Question: I am trying to make a simple login form with rounded corners. Below is a screenshot of the form:

There is a line segment at the bottom; it is transparent. Please show me how I can change my XAML to get rid of this line.
Here is my XAML:
'''
<Window x:Class="Login"
xmlns="http://schemas.microsoft.com/winfx/2006/xaml/presentation"
xmlns:x="http://schemas.microsoft.com/winfx/2006/xaml"
Title="Login" WindowStyle="None" AllowsTransparency="True" Background="Transparent" ResizeMode="NoResize" WindowStartupLocation="CenterScreen" mc:Ignorable="d" xmlns:d="http://schemas.microsoft.com/expression/blend/2008" xmlns:mc="http://schemas.openxmlformats.org/markup-compatibility/2006" d:DesignHeight="194" d:DesignWidth="358" SizeToContent="WidthAndHeight">
<Border BorderBrush="#9DE5F5" BorderThickness="4" CornerRadius="8" Width="343">
<Grid Background="#9DE5F5" Width="337" ShowGridLines="False" >
<Grid.ColumnDefinitions>
<ColumnDefinition Width="108*" />
<ColumnDefinition Width="286*" />
</Grid.ColumnDefinitions>
<Grid.RowDefinitions>
<RowDefinition Height="*" />
<RowDefinition Height="*" />
<RowDefinition Height="*" />
</Grid.RowDefinitions>
<Grid.Resources>
<Style TargetType="{x:Type TextBlock}">
<Setter Property="FontSize" Value="16" />
<Setter Property="FontWeight" Value="DemiBold" />
<Setter Property="VerticalAlignment" Value="Center" />
<Setter Property="HorizontalAlignment" Value="Right" />
<Setter Property="Padding" Value="8" />
<Setter Property="Foreground" Value="Black" />
</Style>
<Style TargetType="{x:Type TextBox}">
<Setter Property="Margin" Value="5,10,15,5" />
<Setter Property="FontSize" Value="16" />
</Style>
<Style TargetType="{x:Type PasswordBox}">
<Setter Property="Margin" Value="5,10,15,5" />
<Setter Property="FontSize" Value="16" />
</Style>
</Grid.Resources>
<TextBlock Grid.Column="0" Grid.Row="0" >Username:</TextBlock>
<TextBlock Grid.Column="0" Grid.Row="1" >Password:</TextBlock>
<TextBox Grid.Column="1" Grid.Row="0" Name="txtUserName" Background="White" />
<PasswordBox Grid.Column="1" Grid.Row="1" Name="txtPassword" Background="White" PasswordChar="*" />
<Button Grid.Column="1" Grid.Row="2" HorizontalAlignment="Right" Margin="10,10,15,10" Width="80" FontWeight="Bold" FontSize="13" Background="SteelBlue">Login</Button>
<Button Grid.Column="0" Grid.Row="2" HorizontalAlignment="Left" Margin="10,20,5,10" Width="30" Background="Red" Foreground="White" >X</Button>
</Grid>
</Border>
'''
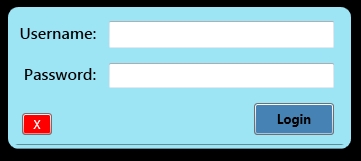
Answer: Since the 4px border on the 'Border' is the same color as the 'Grid' you should just get rid of it.
If they are the same color, there usually are some visible lines where the transition from the border to the actual background happens like in this case.
I would fix it by setting the 'Background' on the 'Border' instead of the 'Grid', and completely removing the 'BorderThickness' and 'BorderBrush' properties from the 'Border'.
Looks very fine on my computer :-)
'''
<Border Background="#9DE5F5" CornerRadius="8" Width="343">
<Grid ShowGridLines="False">
....
</Border>
'''